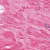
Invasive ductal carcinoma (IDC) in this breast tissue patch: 0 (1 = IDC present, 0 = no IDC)